Question: In Eclipse, I try to create entity classes based on an existing database schema.
The wizard works until the end and creates the appropriate classes.
Except for one thing. Some classes are not being found by code as they're not generated.
In the "Customize individual entities" dialog, all the tables show up. Some of them don't have any columns being displayed in this dialog.
What works:
- -
The exact same columns don't appear in the JPA conversion dialog. The table has no arrow to further expand the item in the GUI.
I've already created a new workspace - without the success I'm looking for.
Why?
I'm using Microsoft SQL Server with the original 'sqljdbc4.jar'
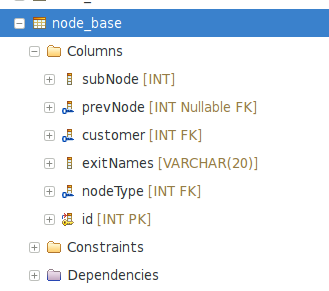
Answer: Although I have no idea why it happens, I finally know how to fix it:
In the 'Data Source Explorer', just expand the nodes in the tree until you see all the tables and their respective columns.
Somehow, they don't get loaded in the wizard. But they seem to do when opened in the data source explorer.
Afterwards, they also show up in the wizard.